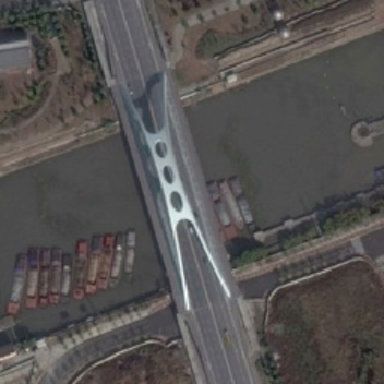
Some red cargo ships were parked on both sides of the two-way bridge .